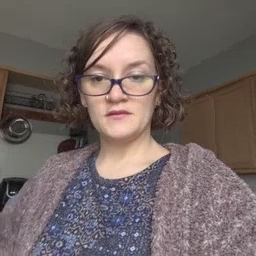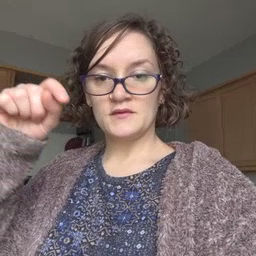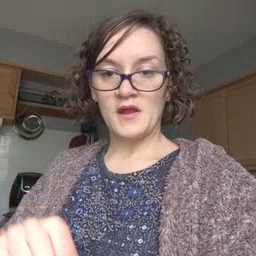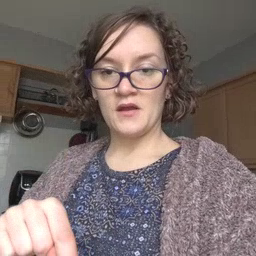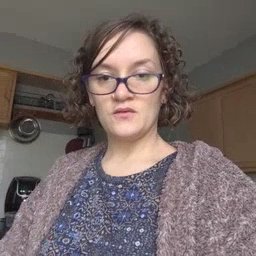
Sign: down